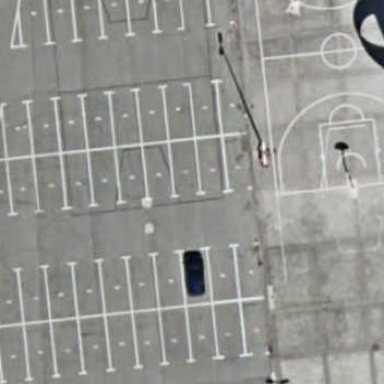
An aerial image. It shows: Basketball court on leisure land pitch.